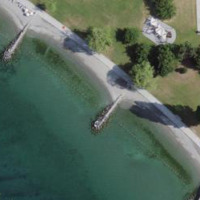
EUNIS habitat code: 14
Species observed at this site:
Podarcis muralis
Podiceps cristatus